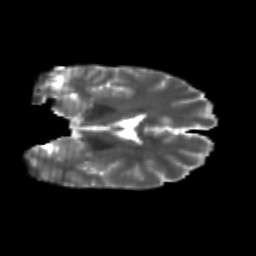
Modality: T2w
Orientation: coronal
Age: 22
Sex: female
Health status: healthy
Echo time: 0.074 s